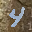
Label: 4